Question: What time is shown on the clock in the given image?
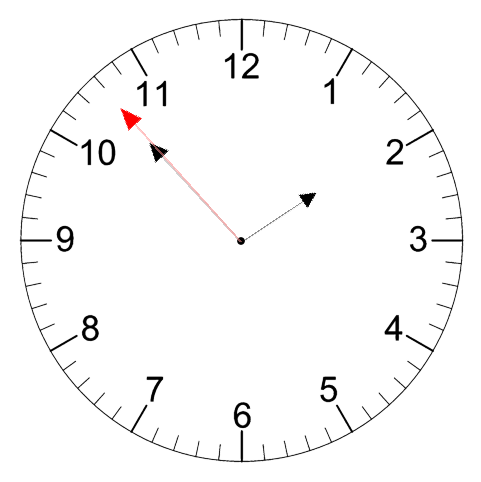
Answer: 01:52:53